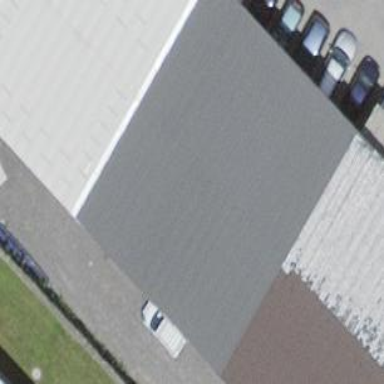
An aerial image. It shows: Industrial building.